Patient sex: M
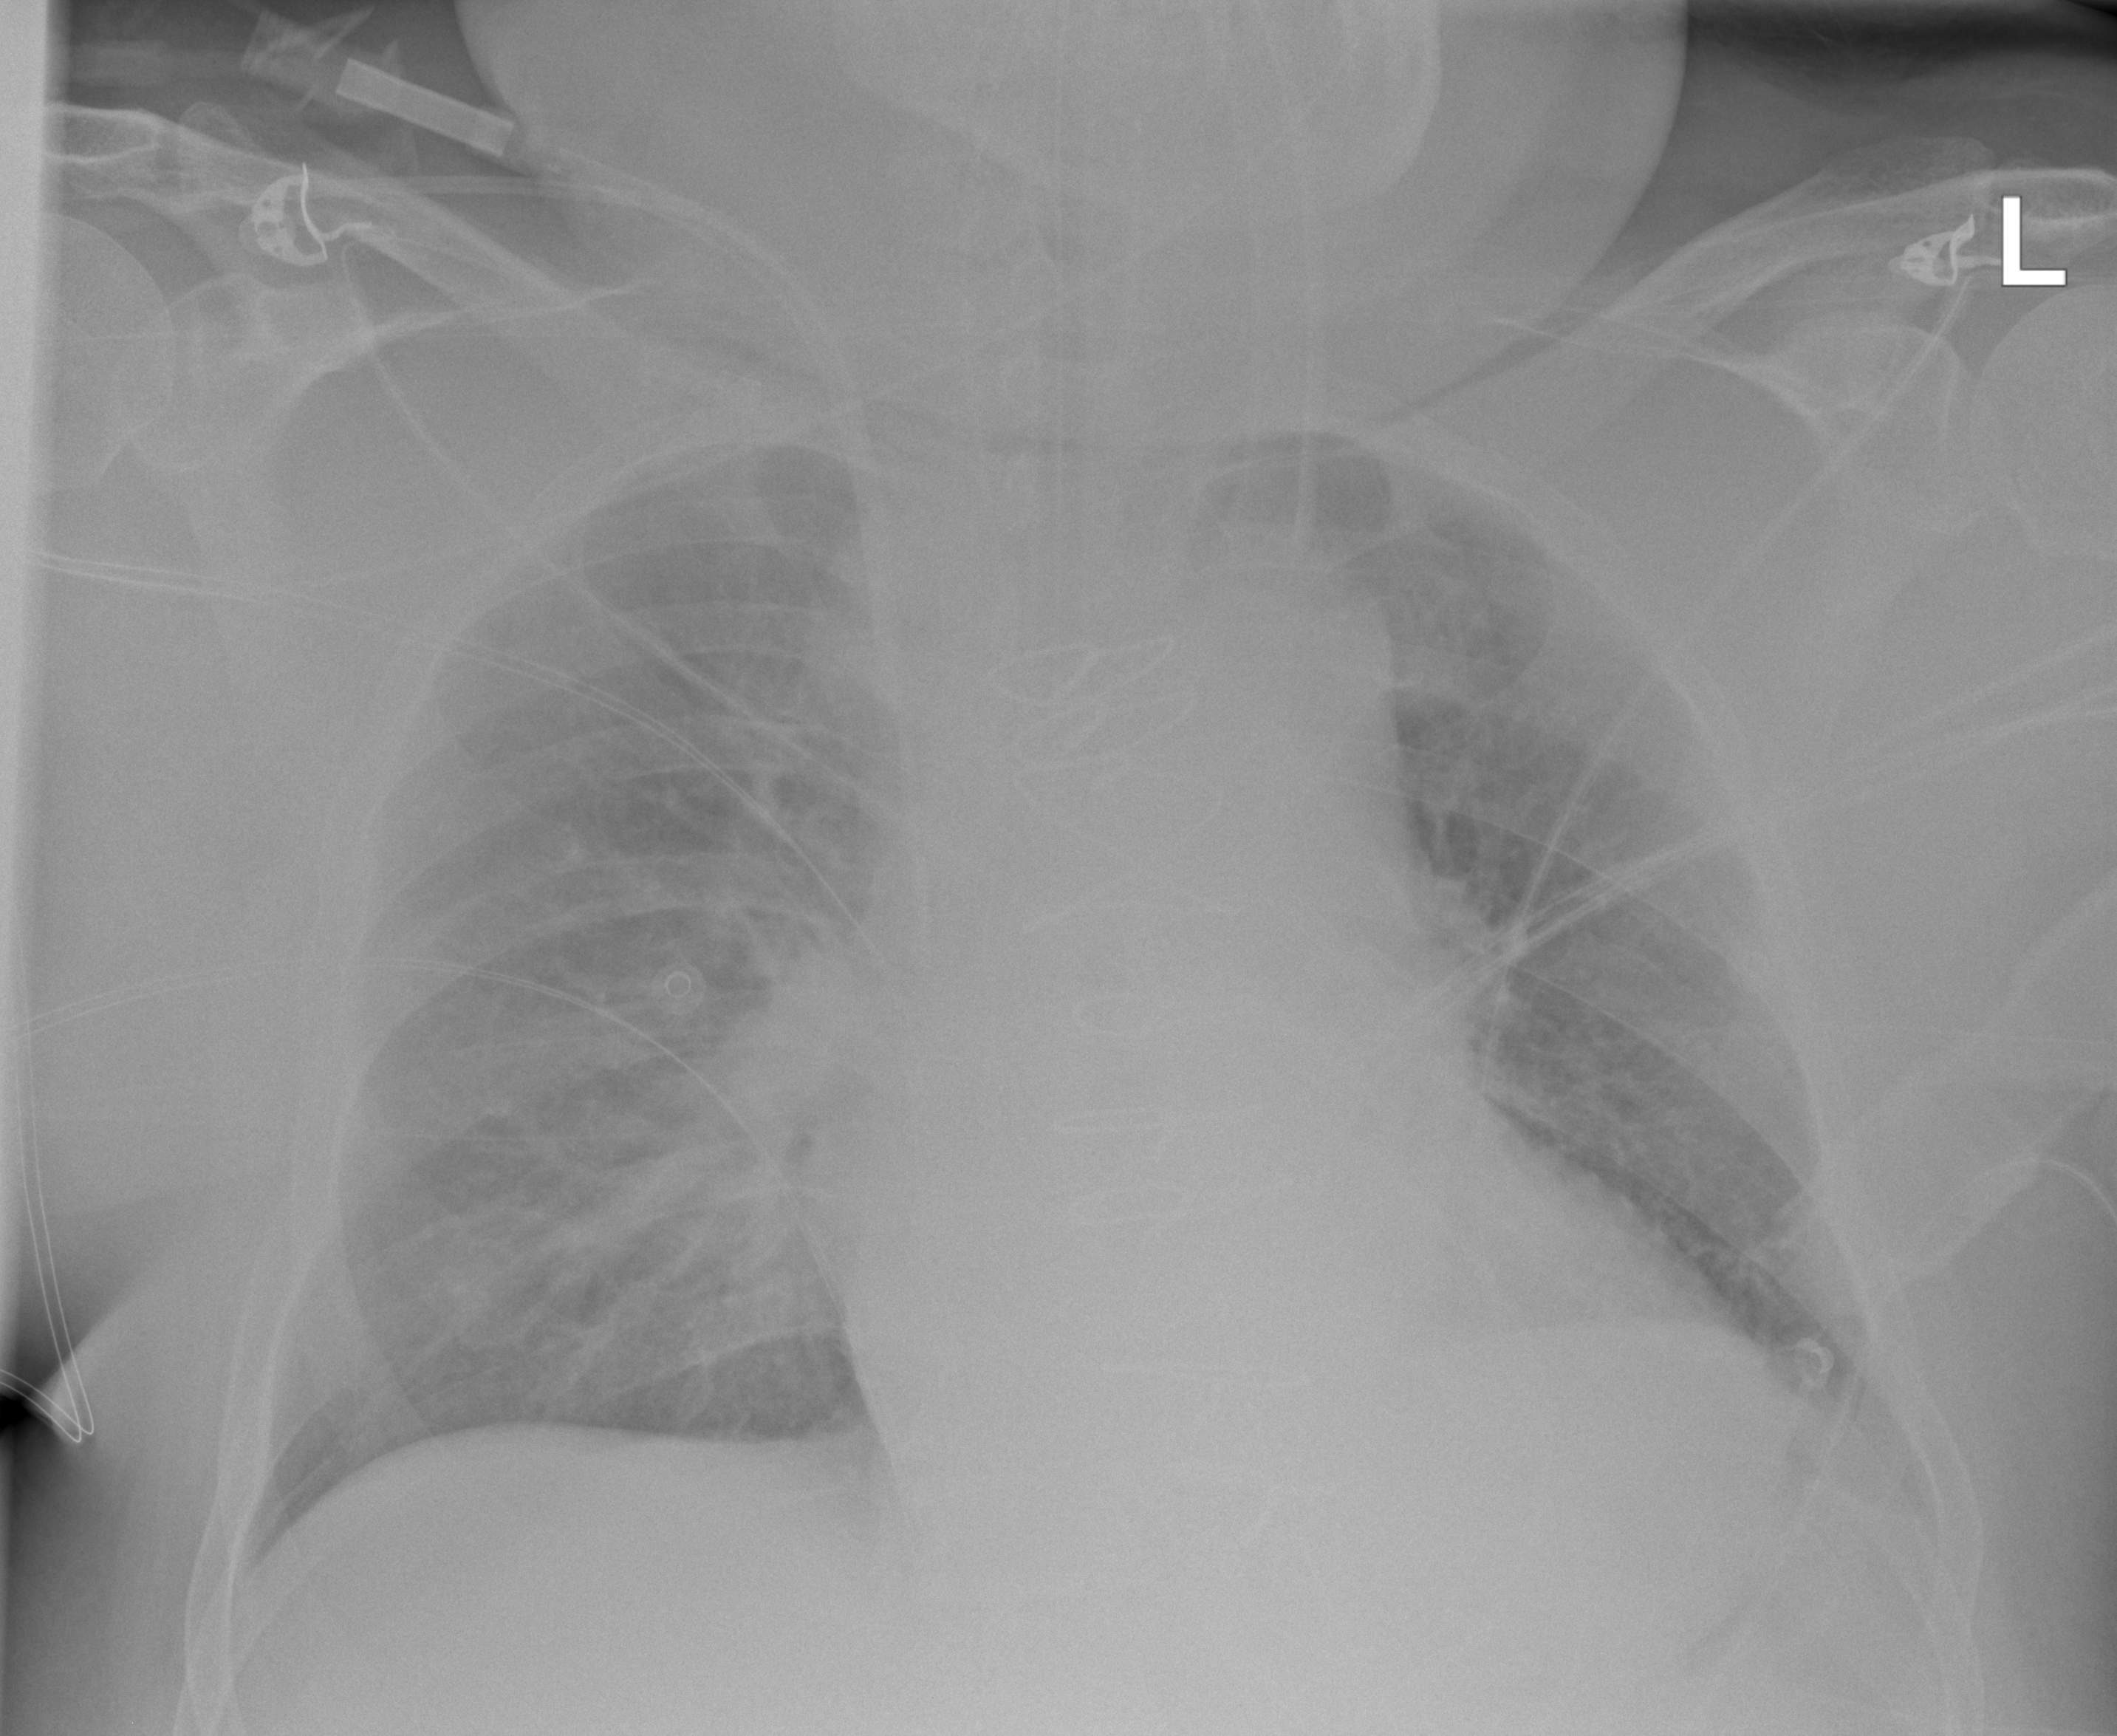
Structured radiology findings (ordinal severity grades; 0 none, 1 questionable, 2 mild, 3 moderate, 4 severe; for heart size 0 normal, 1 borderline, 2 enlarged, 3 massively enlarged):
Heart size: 1
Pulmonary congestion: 2
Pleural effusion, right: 0
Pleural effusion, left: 0
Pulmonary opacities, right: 2
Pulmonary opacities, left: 1
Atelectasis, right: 0
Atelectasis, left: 0